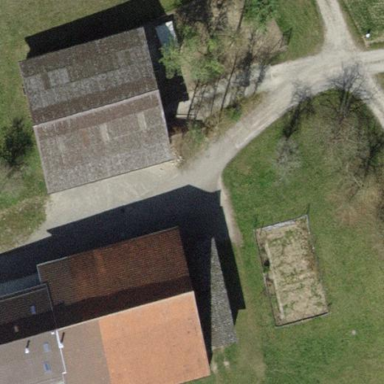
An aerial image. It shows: Farmyard area.